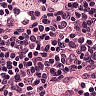
Metastatic tissue present: no